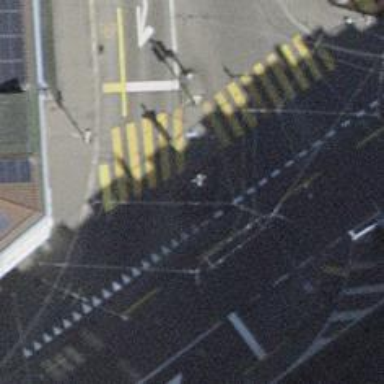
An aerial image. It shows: Crossing with traffic signals and pedestrian island.